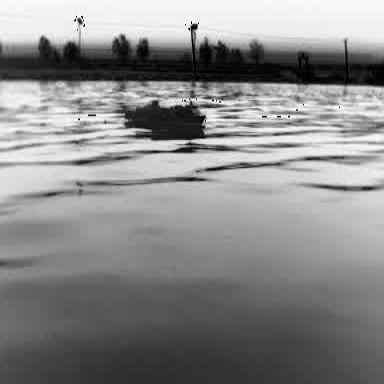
There is a container_ship in the infrared image.